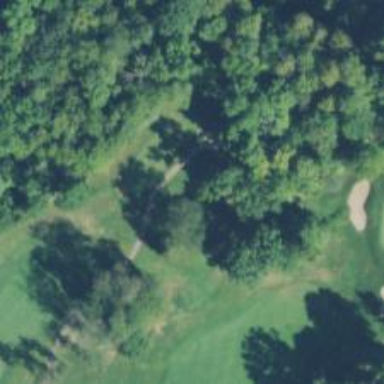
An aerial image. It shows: Path for golf carts.